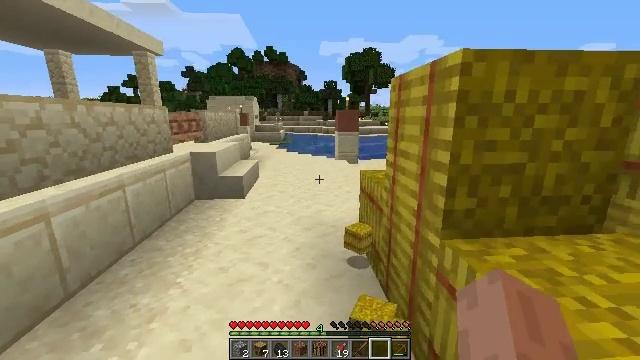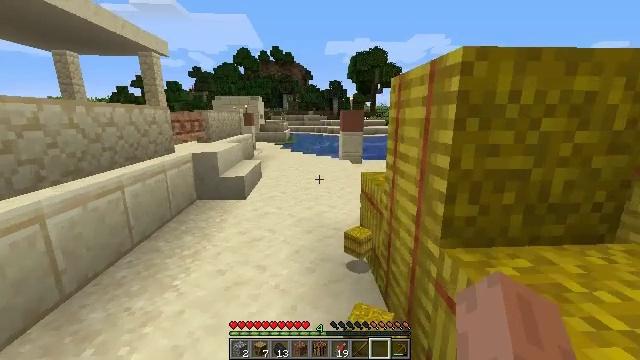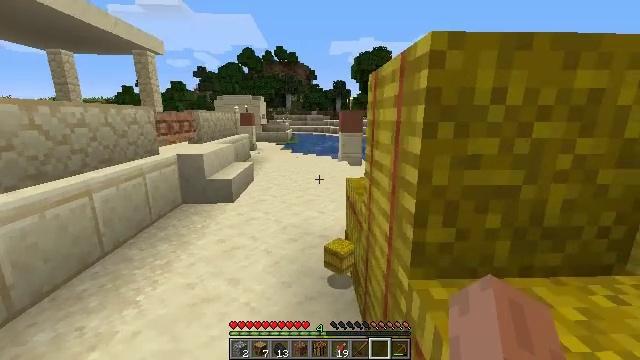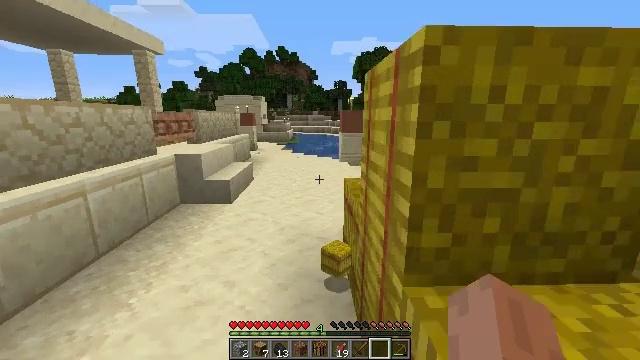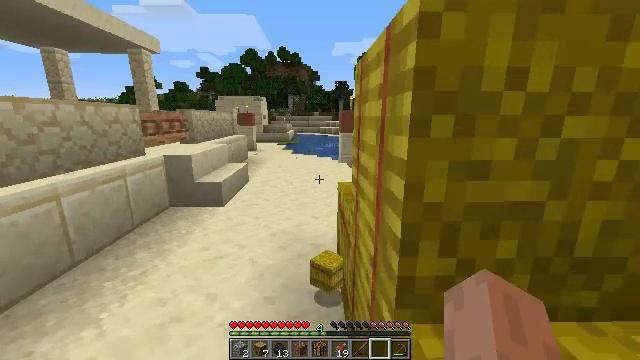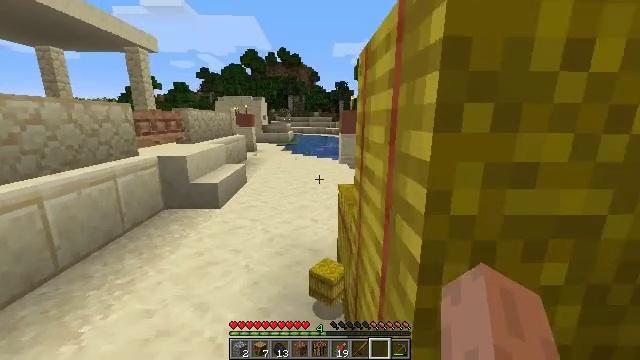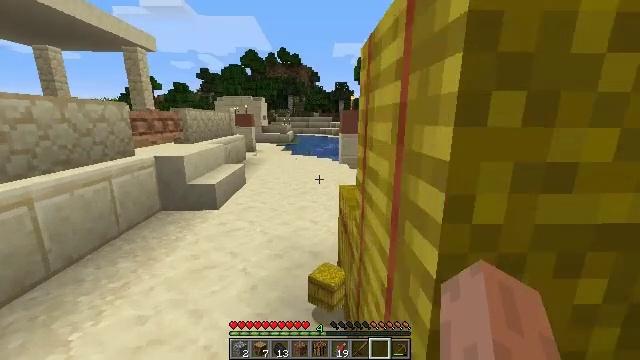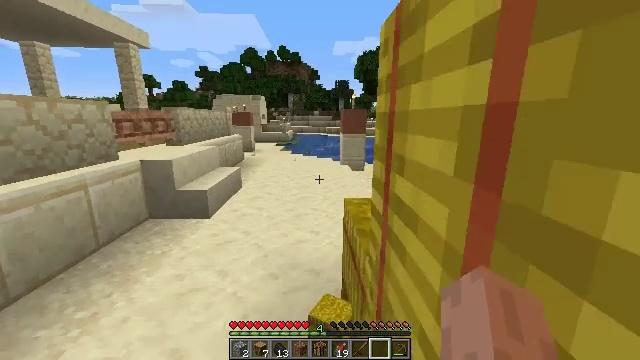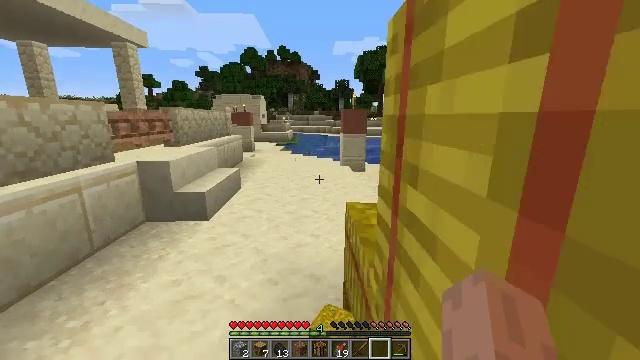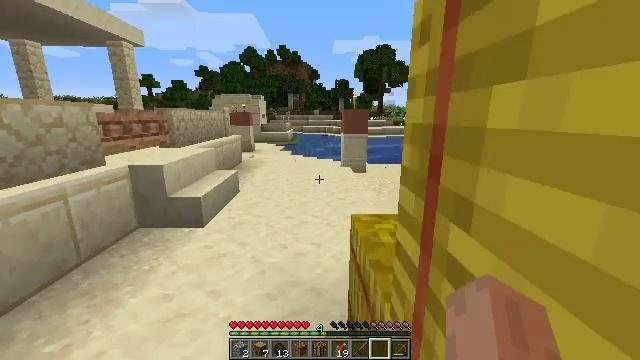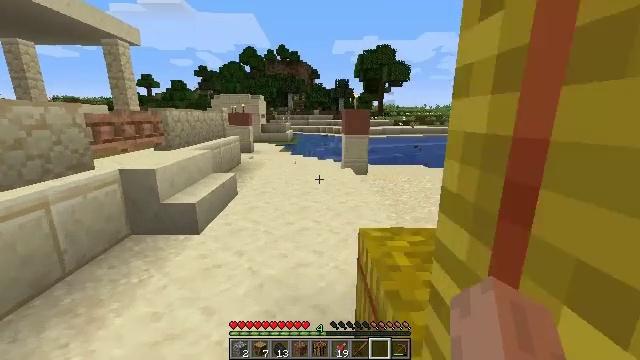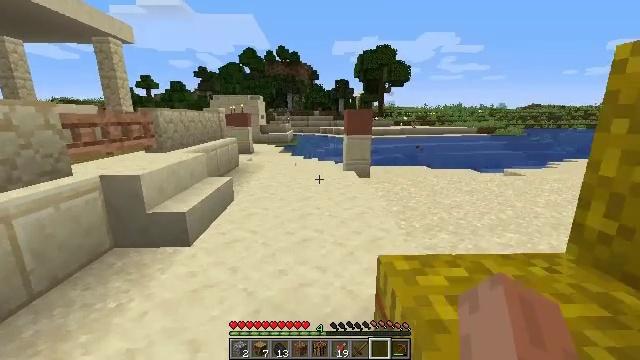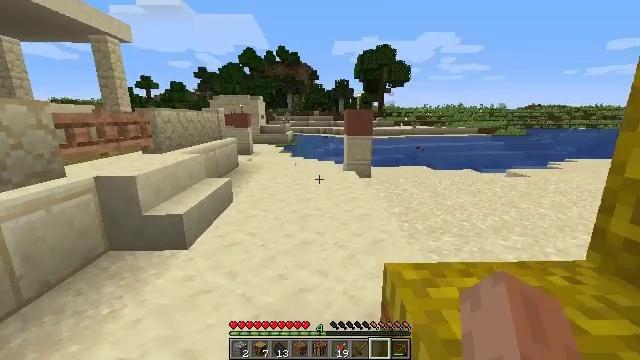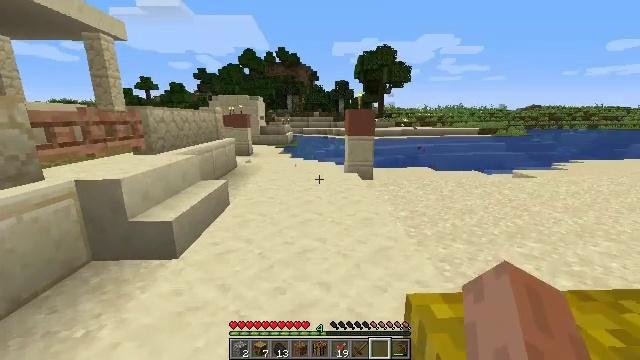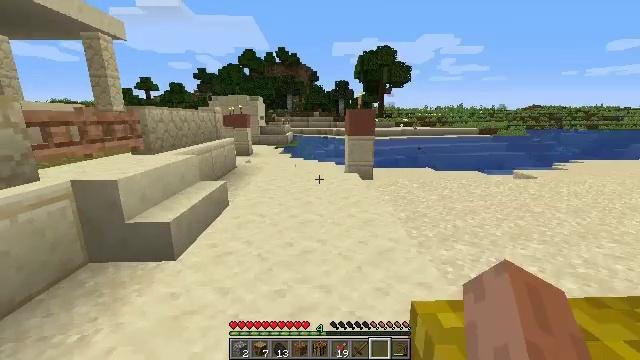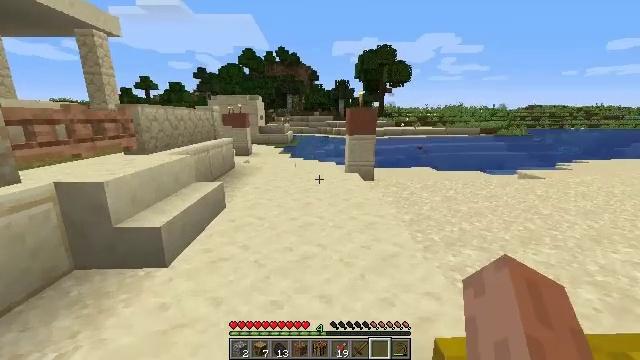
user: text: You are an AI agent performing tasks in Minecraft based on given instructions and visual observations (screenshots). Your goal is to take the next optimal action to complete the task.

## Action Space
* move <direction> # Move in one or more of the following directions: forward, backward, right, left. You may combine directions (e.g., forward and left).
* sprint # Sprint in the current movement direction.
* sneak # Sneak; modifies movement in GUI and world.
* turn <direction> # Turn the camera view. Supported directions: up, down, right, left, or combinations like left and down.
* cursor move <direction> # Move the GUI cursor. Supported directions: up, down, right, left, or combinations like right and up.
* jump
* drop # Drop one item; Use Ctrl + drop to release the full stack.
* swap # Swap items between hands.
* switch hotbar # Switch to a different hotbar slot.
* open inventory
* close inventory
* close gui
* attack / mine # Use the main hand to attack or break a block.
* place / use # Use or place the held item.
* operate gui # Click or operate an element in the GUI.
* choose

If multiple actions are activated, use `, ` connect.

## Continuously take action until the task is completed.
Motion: motion action
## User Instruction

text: Harvest hay blocks from the village.
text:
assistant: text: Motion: move forward and move right, turn left
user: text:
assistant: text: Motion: move forward and move right
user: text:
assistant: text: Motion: move forward and move right
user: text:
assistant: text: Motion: move forward
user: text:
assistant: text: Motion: move forward
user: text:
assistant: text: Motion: move forward
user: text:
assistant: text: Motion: move forward
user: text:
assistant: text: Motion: move forward
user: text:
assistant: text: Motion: move forward
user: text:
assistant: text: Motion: move forward
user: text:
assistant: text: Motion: move forward
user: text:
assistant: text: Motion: move forward
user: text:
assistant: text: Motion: move forward and move right
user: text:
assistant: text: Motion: move forward and move right
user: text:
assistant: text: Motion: move forward and move right
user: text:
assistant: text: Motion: move forward and move right
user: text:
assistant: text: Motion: move forward and move right
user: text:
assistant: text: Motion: move forward and move right, turn left
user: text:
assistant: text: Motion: move forward and move right, turn left
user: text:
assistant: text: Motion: move forward and move right, turn left
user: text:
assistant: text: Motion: move forward and move right, turn left
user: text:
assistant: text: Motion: move forward and move right
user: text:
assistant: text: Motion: move forward and move right
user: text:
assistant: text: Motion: move forward and move right
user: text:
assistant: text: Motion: move forward and move right
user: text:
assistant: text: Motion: move forward and move right
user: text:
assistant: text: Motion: move forward and move right
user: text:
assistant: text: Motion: move forward and move right, turn left
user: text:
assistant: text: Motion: move forward and move right
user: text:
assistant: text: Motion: move forward and move right